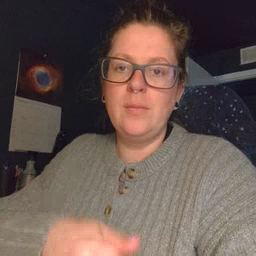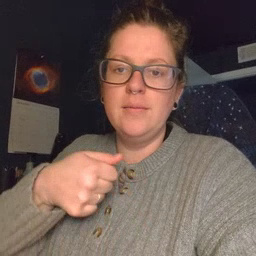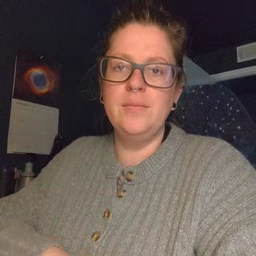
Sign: hide